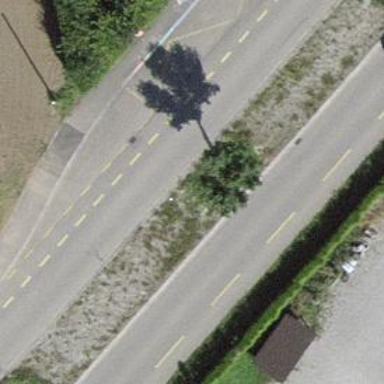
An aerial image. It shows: Public transport stop position.